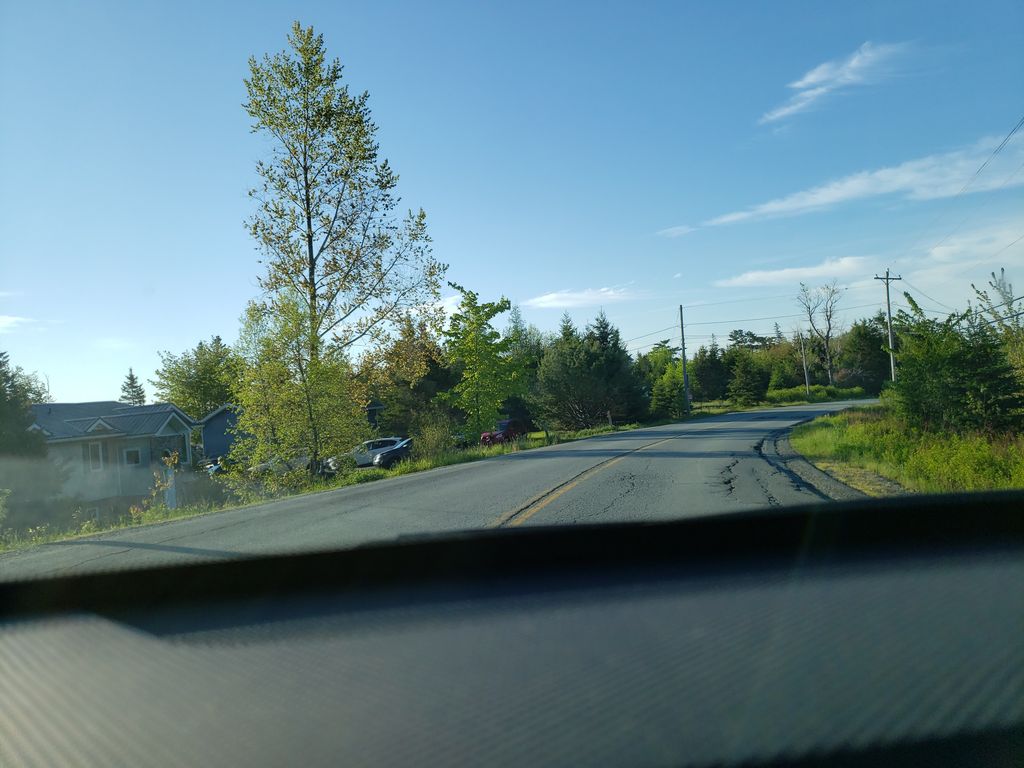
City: halifax